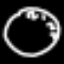
Label: clock